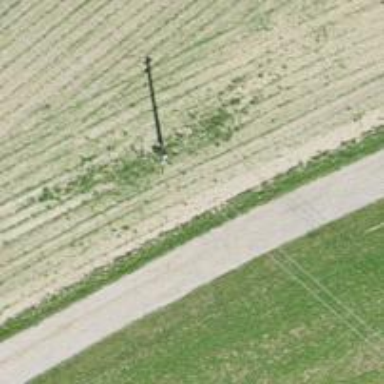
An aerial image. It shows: Power pole.